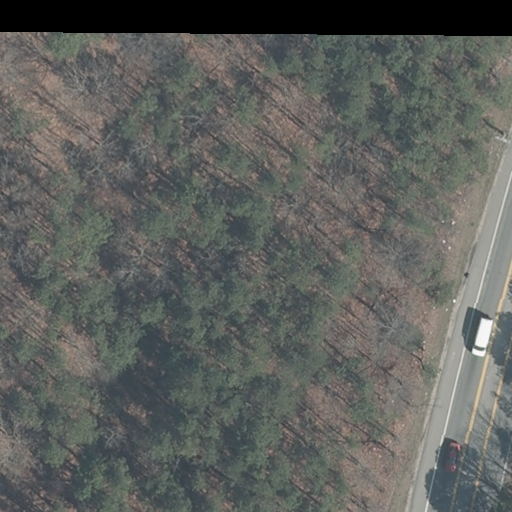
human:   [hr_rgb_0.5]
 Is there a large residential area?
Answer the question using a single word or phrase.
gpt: yes

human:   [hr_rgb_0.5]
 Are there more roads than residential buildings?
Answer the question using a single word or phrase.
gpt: yes

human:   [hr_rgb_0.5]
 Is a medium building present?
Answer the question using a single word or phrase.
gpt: no

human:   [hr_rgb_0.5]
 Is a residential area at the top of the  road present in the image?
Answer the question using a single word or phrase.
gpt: no

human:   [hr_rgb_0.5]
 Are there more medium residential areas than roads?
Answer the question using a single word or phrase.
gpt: no

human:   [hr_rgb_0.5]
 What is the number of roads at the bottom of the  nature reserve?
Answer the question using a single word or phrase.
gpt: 0

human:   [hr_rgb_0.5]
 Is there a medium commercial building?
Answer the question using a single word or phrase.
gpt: no

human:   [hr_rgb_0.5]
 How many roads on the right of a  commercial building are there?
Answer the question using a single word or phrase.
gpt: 0

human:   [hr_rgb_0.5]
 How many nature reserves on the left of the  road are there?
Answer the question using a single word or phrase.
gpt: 0

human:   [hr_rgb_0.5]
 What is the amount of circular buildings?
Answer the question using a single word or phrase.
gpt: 0

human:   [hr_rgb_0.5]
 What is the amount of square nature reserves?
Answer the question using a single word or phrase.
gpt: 0

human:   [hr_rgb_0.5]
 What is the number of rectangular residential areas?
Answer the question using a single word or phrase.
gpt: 0

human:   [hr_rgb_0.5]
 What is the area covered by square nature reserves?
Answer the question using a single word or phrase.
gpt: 0m2

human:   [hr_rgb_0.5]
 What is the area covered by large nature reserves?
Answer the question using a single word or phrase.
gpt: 10614m2

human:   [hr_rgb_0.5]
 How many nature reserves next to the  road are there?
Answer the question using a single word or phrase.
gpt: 1

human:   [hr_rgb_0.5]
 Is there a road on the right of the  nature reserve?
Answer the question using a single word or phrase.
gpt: no

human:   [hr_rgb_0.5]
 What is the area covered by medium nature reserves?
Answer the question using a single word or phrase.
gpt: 0m2

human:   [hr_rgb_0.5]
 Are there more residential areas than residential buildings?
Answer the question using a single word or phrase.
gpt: yes

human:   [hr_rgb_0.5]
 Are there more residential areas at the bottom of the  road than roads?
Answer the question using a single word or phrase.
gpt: no

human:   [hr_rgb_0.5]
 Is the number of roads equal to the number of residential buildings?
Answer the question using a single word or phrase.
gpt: no

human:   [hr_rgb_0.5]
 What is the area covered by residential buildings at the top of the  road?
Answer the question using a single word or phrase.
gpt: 0m2

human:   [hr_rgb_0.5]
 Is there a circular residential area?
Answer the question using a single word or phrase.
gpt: no

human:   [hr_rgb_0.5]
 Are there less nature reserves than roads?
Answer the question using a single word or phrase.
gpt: no

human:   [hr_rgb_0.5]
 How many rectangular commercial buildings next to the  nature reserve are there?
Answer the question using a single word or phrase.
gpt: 0

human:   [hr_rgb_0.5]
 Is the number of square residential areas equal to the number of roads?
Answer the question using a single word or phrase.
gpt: no

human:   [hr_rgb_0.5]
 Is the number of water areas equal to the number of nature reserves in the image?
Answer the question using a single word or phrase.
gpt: no

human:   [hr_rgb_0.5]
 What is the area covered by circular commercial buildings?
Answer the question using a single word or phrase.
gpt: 0m2

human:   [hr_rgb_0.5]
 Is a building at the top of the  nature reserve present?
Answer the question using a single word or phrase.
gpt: no

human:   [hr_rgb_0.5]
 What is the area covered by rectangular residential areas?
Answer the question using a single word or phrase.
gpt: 0m2

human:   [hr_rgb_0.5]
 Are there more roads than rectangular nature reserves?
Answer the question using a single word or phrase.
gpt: no

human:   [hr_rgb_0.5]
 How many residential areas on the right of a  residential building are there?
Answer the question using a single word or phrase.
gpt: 0

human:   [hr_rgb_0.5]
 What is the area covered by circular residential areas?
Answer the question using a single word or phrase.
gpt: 0m2

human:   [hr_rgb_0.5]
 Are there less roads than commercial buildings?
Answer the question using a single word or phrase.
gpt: no

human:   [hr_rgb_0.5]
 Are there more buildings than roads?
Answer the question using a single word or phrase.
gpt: no

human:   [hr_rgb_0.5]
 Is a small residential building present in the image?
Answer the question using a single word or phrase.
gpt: no

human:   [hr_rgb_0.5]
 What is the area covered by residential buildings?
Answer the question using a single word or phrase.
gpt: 0m2